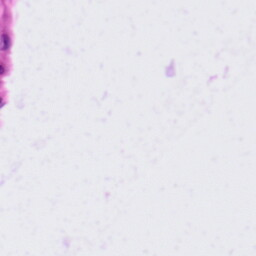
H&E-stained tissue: Tonsil